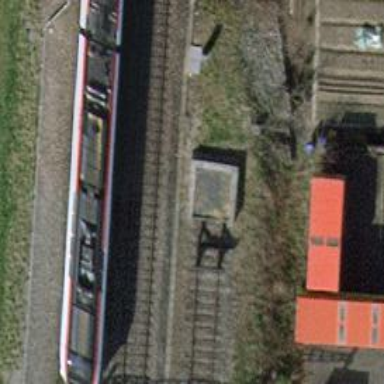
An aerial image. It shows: Railway buffer stop.